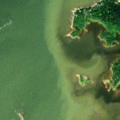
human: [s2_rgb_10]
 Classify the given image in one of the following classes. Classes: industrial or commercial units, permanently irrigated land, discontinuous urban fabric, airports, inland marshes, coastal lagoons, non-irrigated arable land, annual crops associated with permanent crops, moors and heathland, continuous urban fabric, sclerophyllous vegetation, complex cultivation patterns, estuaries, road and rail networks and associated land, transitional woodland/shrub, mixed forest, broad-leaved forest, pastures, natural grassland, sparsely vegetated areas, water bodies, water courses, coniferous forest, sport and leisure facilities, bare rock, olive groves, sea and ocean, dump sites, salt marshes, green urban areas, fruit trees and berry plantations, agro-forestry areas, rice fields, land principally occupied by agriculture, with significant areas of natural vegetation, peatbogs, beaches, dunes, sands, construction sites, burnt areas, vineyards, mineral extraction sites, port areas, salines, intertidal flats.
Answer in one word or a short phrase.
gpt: broad-leaved forest, coniferous forest, sea and ocean